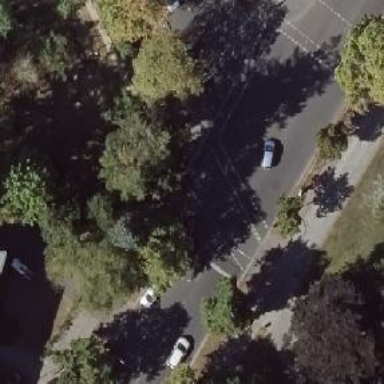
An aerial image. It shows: Tertiary road with asphalt surface. It has sidewalks on both sides and parallel on-street parking lane on the left. There is also cycle track alongside the road.